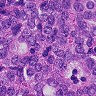
Metastatic tissue present: yes